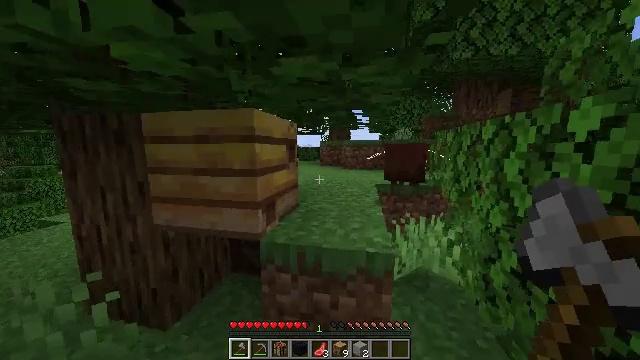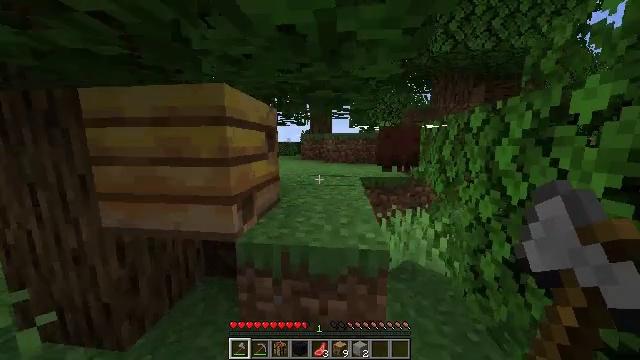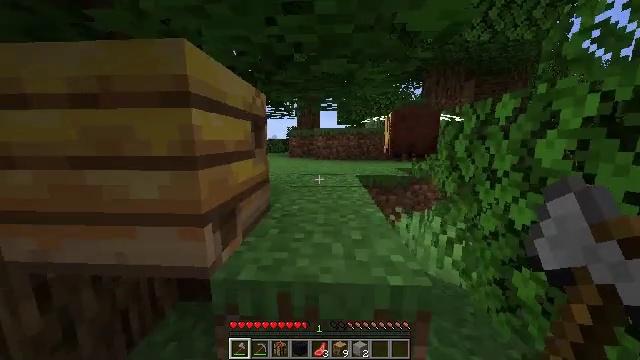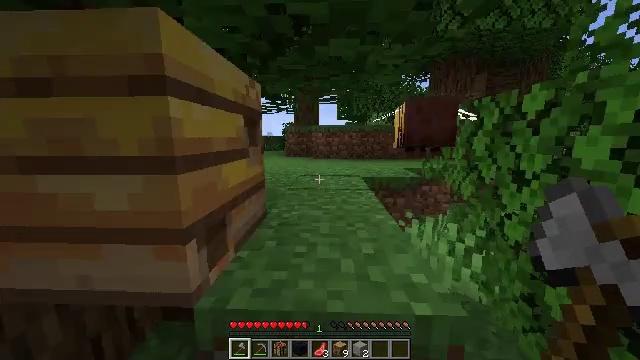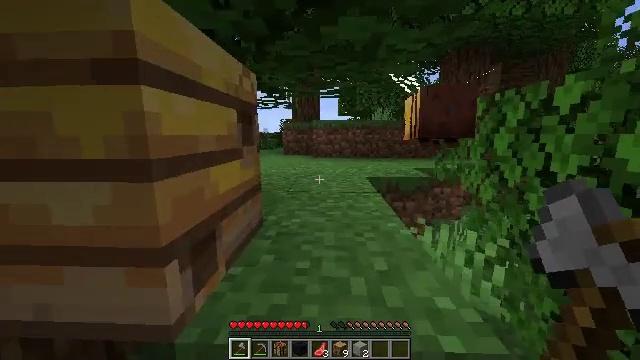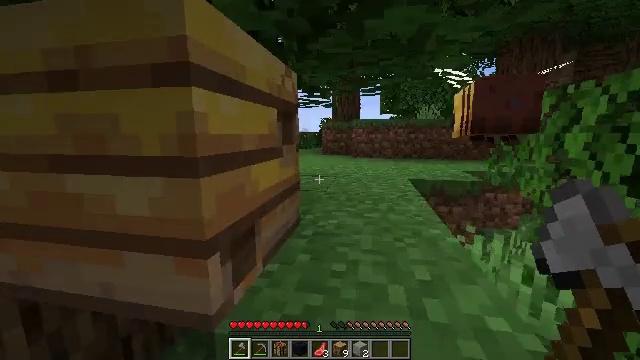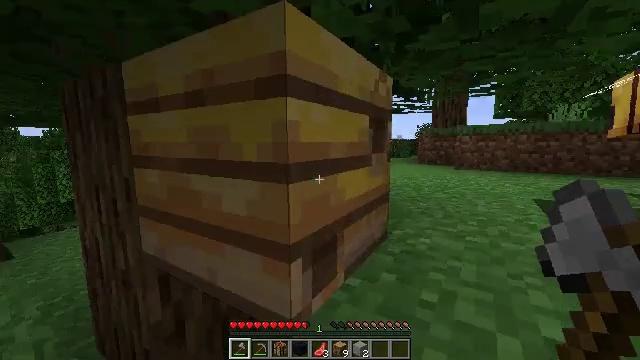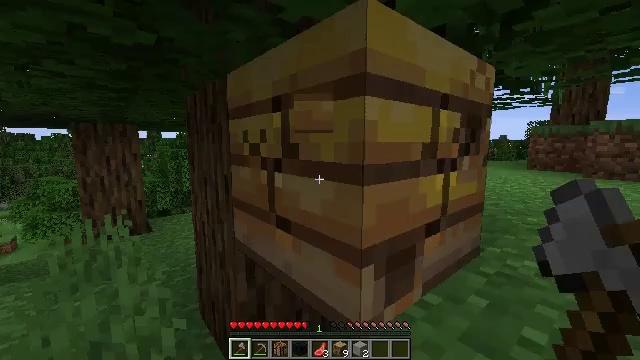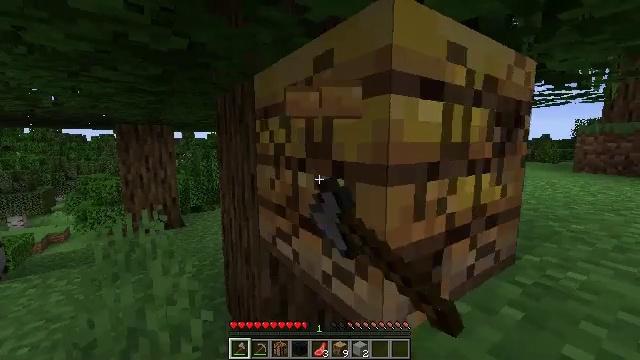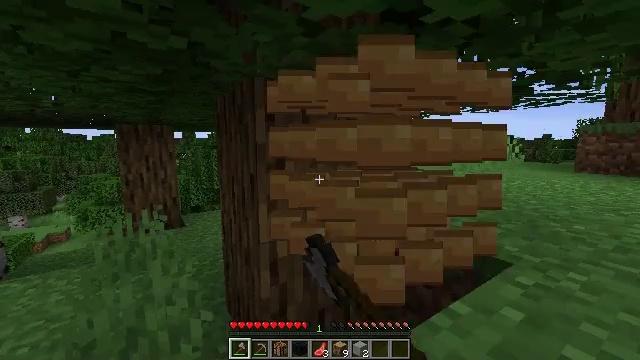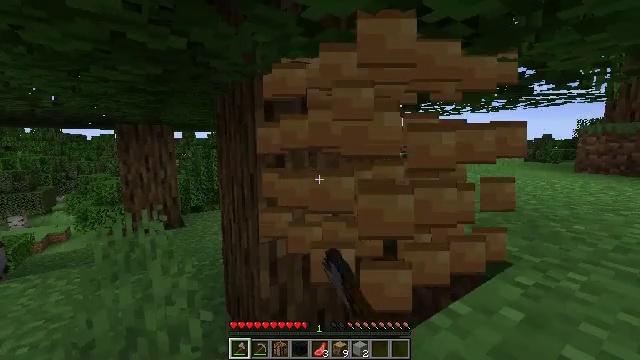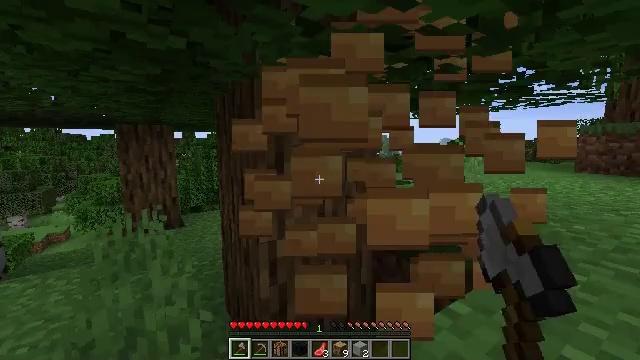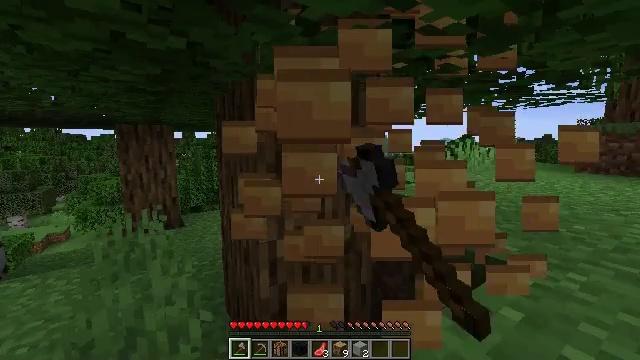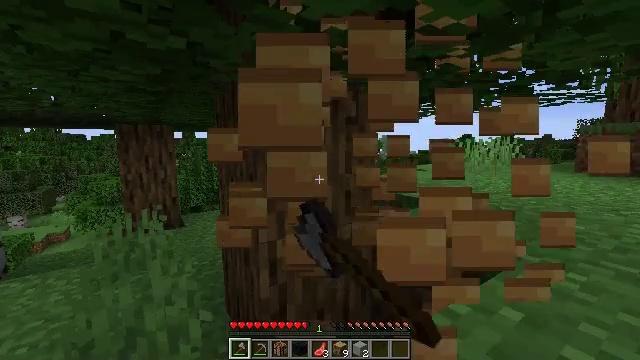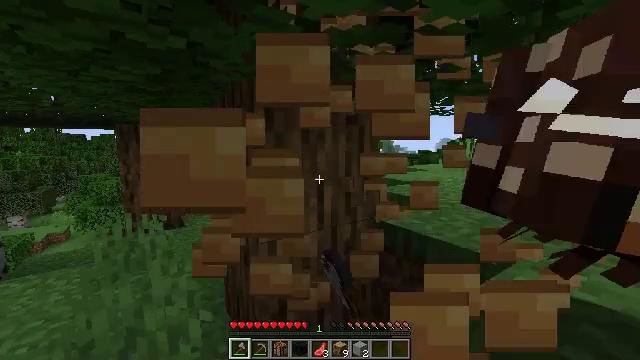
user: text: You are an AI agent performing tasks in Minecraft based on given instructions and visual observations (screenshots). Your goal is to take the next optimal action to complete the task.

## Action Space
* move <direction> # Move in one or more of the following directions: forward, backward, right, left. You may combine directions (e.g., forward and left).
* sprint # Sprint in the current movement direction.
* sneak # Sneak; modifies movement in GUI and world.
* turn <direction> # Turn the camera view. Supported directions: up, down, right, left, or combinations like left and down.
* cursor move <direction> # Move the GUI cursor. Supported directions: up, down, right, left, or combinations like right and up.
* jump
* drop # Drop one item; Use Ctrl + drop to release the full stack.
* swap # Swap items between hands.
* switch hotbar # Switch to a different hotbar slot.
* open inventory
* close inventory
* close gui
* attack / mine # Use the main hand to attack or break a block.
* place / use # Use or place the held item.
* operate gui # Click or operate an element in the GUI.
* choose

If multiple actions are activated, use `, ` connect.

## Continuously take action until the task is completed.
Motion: motion action
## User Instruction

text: Destroy the bee nest.
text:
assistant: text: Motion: move forward, turn right and down
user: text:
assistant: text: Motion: turn right
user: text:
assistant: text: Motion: no_op
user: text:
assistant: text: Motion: no_op
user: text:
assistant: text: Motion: turn left
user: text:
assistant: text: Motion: turn left and up
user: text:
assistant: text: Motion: turn left, attack / mine
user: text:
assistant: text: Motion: turn left, attack / mine
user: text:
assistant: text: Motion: attack / mine
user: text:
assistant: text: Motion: attack / mine
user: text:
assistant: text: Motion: attack / mine
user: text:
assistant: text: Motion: attack / mine
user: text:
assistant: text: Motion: attack / mine
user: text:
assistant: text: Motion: attack / mine
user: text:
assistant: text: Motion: attack / mine